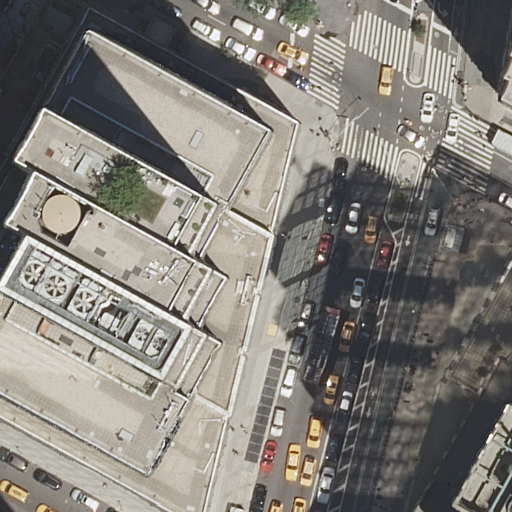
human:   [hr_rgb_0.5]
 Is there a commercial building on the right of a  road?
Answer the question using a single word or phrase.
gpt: yes

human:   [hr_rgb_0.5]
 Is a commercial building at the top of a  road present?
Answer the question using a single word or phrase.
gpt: no

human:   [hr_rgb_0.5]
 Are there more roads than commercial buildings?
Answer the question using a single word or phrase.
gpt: yes

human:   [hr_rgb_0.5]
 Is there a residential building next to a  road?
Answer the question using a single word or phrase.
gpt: yes

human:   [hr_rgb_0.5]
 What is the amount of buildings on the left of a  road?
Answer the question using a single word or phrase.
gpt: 4

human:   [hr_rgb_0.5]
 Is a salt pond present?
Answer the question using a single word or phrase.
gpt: no

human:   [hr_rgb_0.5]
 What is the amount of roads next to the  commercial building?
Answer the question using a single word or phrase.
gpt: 4

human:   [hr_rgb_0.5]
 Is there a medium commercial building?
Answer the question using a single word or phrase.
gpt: no

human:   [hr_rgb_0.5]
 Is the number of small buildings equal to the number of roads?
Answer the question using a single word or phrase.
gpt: no

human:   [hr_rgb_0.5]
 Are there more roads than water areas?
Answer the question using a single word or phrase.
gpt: yes

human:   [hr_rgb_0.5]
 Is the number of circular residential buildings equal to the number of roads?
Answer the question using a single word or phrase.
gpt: no

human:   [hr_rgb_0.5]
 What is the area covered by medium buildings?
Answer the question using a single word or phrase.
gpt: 419m2

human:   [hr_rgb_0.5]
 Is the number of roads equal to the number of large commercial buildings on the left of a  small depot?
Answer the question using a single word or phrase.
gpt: no

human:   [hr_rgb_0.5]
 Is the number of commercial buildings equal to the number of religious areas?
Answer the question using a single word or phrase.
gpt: no

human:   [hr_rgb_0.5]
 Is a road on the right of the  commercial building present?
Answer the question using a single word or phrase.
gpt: no

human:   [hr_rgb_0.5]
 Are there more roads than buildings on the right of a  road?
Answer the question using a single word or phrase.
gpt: yes

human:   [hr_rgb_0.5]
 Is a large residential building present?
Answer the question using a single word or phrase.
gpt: yes

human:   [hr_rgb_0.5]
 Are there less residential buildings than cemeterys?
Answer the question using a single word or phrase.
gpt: no

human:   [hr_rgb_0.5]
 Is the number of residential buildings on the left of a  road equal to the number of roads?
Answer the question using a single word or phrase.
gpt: yes

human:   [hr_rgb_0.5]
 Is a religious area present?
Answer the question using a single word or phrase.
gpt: no

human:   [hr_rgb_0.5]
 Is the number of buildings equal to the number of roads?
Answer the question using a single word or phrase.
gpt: no

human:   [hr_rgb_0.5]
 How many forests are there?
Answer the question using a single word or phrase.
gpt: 0

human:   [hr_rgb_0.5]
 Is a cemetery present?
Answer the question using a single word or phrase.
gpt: no

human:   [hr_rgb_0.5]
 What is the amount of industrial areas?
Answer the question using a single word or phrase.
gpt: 0

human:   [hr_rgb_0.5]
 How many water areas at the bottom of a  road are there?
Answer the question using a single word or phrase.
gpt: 0

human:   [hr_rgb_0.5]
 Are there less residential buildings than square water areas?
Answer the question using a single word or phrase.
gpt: no

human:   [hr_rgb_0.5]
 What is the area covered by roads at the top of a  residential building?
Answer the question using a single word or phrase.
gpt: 0m2

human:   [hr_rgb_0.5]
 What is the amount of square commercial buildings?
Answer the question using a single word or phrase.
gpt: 0

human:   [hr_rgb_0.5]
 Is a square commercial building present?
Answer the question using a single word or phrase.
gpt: no

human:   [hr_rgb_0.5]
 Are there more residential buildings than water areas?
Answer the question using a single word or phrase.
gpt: yes

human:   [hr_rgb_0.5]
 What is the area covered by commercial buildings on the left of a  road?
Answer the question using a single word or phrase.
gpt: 0m2

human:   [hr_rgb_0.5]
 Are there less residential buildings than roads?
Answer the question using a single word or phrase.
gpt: no

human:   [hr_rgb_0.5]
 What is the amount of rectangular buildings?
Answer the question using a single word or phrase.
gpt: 2

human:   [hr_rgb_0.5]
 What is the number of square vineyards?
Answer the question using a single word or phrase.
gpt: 0

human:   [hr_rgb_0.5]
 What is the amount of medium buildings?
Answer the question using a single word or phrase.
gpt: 2

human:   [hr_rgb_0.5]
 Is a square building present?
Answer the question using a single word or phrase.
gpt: no